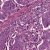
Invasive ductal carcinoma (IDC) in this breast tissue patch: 1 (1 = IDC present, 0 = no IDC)